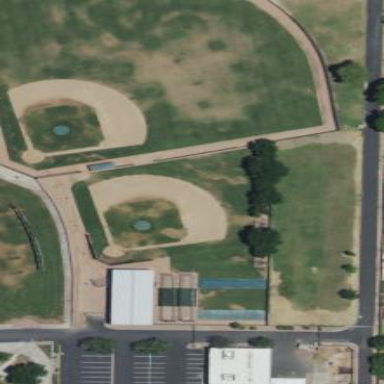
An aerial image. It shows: Baseball pitch for leisure land.